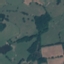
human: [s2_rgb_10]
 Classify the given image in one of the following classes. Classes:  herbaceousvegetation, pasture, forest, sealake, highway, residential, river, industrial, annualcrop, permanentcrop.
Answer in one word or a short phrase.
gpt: Pasture